Question: In UITable i get index of selected row. And when i get index of row i want disable her that then it can not be pressed but highlight should remain. And when i click another row it is highlight and previous row is enable and highlight is disable.
'''
-(void)tableView:(UITableView *)tableView didSelectRowAtIndexPath:(NSIndexPath *)indexPath {
CellIndex = indexPath.row;
[self.containerViewController swapViewControllers:CellIndex];
}
'''

I want nothing happens if you click on the row that is already pressed.
Thanks everyone for help.
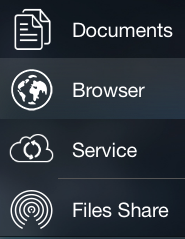
Answer: Keep a variable that knows which was the last row pressed, and check in 'tableView:didSelectRowAtIndexPath:'
'''
-(void)tableView:(UITableView *)tableView didSelectRowAtIndexPath:(NSIndexPath *)indexPath {
if(previouslySelectedIndexPath == indexPath)
return;
previouslySelectedIndexPath = indexPath;
CellIndex = indexPath.row;
[self.containerViewController swapViewControllers:CellIndex];
}
'''